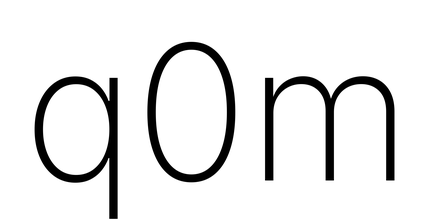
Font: Inter_ExtraLight